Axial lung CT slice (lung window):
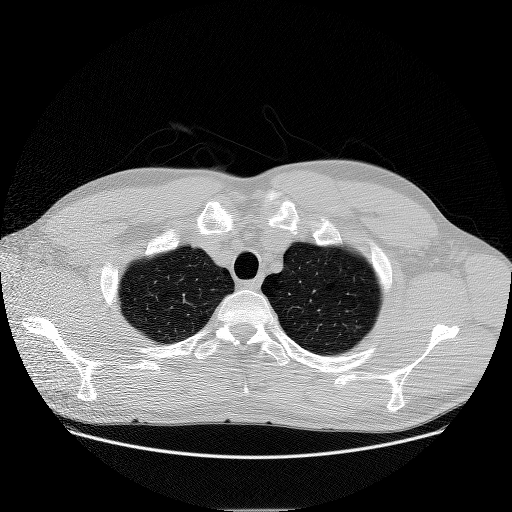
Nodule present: no